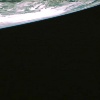
Label: space